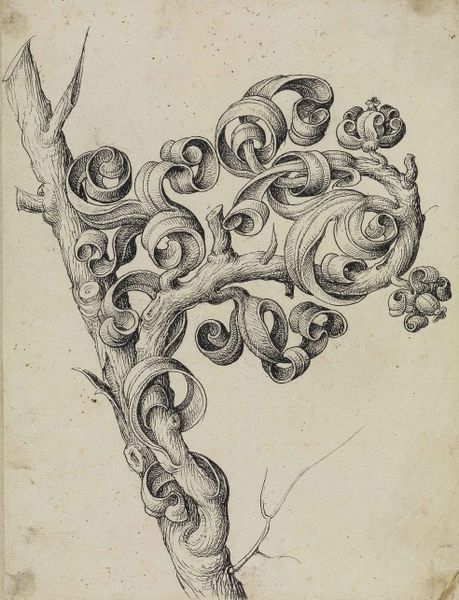
Titel: Krabben-Ornament (Astwerkkrabbe)
Künstler: Anonym (15. Jh. D)
Standort: Karlsruhe
Institution: Staatliche Kunsthalle Karlsruhe
Schlagwörter: baum, blätter, weiß, impressionismus, äste, ausschnitt, blume, blumen, geschwungen, grau, holz, schwarz, skizze, zeichnung, blüte, blüten, rose, hochformat, muster, ornament, ast, stamm, strauch, kirche, auge, blatt, pflanze, krone, renaissance, schräg, stock, frucht, früchte, ranken, holzschnitt, papier, stab, studie, grafik, graphik, vergilbt, detail, floral, verzierung, zweig, druck, schnitt, schwarzweiss, radierung, stich, gebogen, stilisiert, bleistift, entwurf, ranke, schnitzerei, ornamental, flecken, geringelt, raphik, schnörkel, hagebutte, knospe, knospen, astloch, gotisch, christus, geflochten, verschlungen, rinde, dornen, stachel, volute, rebe, bänder, vegetabil, kupferstich, verdreht, spirale, botanik, gedrechselt, verwachsen, zeichung, arabeske, teil, spätgotik, borke, dorn, felck, samen, baumblüte, expressionismuss, ästchen, astwerk, kapsel, bandelwerk, verschnörkelt, asschnitt, baumblüten, ornament#, dornenzweig, karausche, samenkapsel, geringel, arabeque, frühchte, kleiner ast, rnde, rechtecktig